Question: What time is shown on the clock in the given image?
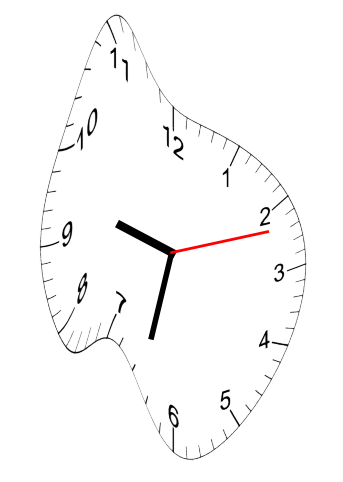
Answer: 09:32:12